Question: I'm new to android and java. this is my first app. an example of a book. I did all steps according the book. the app is going to increase the number by click on + button
this is my Java file :
'''
package com.example.myprayercounter;
import android.support.v7.app.ActionBarActivity;
import android.support.v7.app.ActionBar;
import android.support.v4.app.Fragment;
import android.os.Bundle;
import android.view.LayoutInflater;
import android.view.Menu;
import android.view.MenuItem;
import android.view.View;
import android.view.ViewGroup;
import android.widget.Button;
import android.widget.TextView;
import android.os.Build;
public class MainActivity extends ActionBarActivity {
@Override
protected void onCreate(Bundle savedInstanceState) {
super.onCreate(savedInstanceState);
setContentView(R.layout.activity_main);
//
if (savedInstanceState == null) {
getSupportFragmentManager().beginTransaction()
.add(R.id.container, new PlaceholderFragment()).commit();
}
}
@Override
public boolean onCreateOptionsMenu(Menu menu) {
// Inflate the menu; this adds items to the action bar if it is present.
getMenuInflater().inflate(R.menu.main, menu);
return true;
}
@Override
public boolean onOptionsItemSelected(MenuItem item) {
// Handle action bar item clicks here. The action bar will
// automatically handle clicks on the Home/Up button, so long
// as you specify a parent activity in AndroidManifest.xml.
int id = item.getItemId();
if (id == R.id.action_settings) {
return true;
}
return super.onOptionsItemSelected(item);
}
/**
* A placeholder fragment containing a simple view.
*/
public static class PlaceholderFragment extends Fragment {
int counter;
TextView tView;
Button btn;
public PlaceholderFragment() {}
@Override
public View onCreateView(LayoutInflater inflater, ViewGroup container,
Bundle savedInstanceState) {
View rootView = inflater.inflate(R.layout.fragment_main, container, false);
counter = 0;
tView = (TextView)getActivity().findViewById(R.id.txt_textTwo);
btn = (Button)getActivity().findViewById(R.id.btn_buttonOne);
btn.setOnClickListener(new View.OnClickListener() {
@Override
public void onClick(View v) {
counter++;
tView.setText(" " + counter);
}
});
return rootView;
}
}
}
'''
xml file :
'''
<LinearLayout xmlns:android="http://schemas.android.com/apk/res/android"
xmlns:tools="http://schemas.android.com/tools"
android:id="@+id/LinearLayout1"
android:layout_width="match_parent"
android:layout_height="match_parent"
android:background="#fbfbdd"
android:gravity="center_horizontal"
android:orientation="vertical"
android:paddingBottom="@dimen/activity_vertical_margin"
android:paddingLeft="@dimen/activity_horizontal_margin"
android:paddingRight="@dimen/activity_horizontal_margin"
android:paddingTop="@dimen/activity_vertical_margin"
tools:context="com.example.myprayercounter.MainActivity$PlaceholderFragment" >
<TextView
android:id="@+id/txt_textOne"
android:layout_width="wrap_content"
android:layout_height="wrap_content"
android:text="t`dd dhkhrhy mn"
android:textColor="#763f05"
android:textSize="20dp" />
<TextView
android:id="@+id/txt_textTwo"
android:layout_width="wrap_content"
android:layout_height="wrap_content"
android:text="0"
android:textColor="#763f05"
android:textSize="40dp" />
<Button
android:id="@+id/btn_buttonOne"
android:layout_width="wrap_content"
android:layout_height="wrap_content"
android:background="#763f05"
android:text="+"
android:textColor="#fbfbdd"
android:textSize="40dp" />
</LinearLayout>
'''
I got this error at first run of the app :

What is my mistakes? and how i can fix them?
Thanks in advance
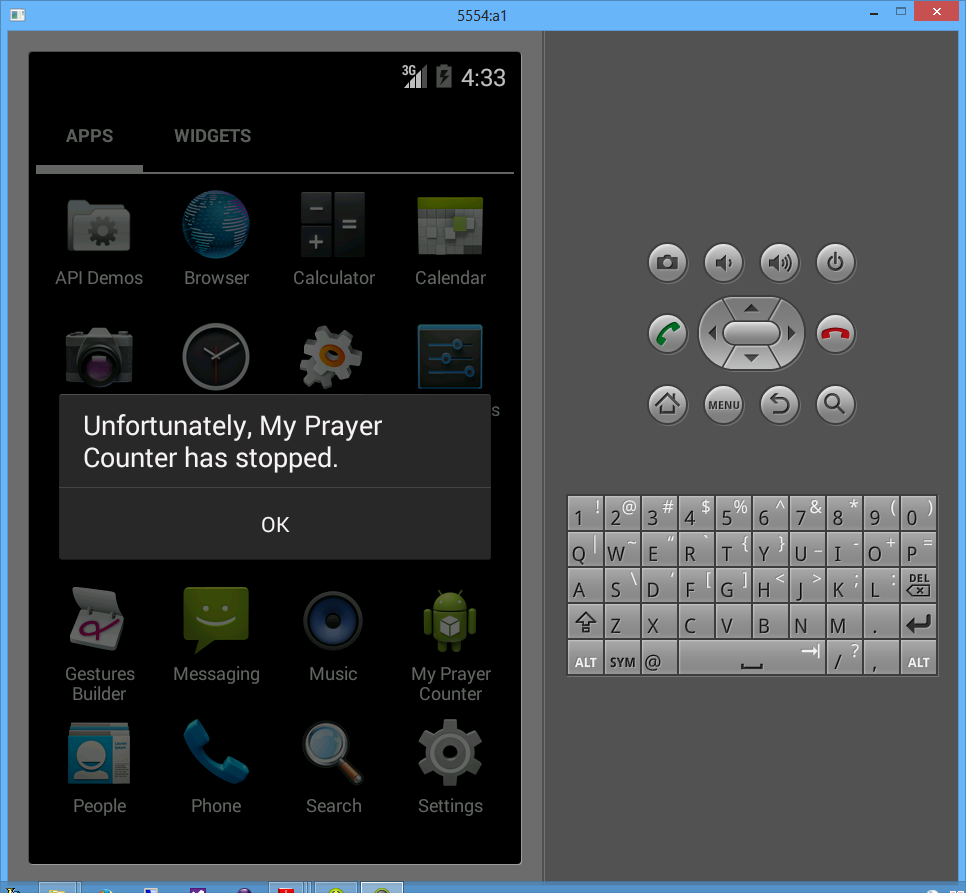
Answer: change:
'''
tView = (TextView)getActivity().findViewById(R.id.txt_textTwo);
btn = (Button)getActivity().findViewById(R.id.btn_buttonOne);
'''
to ( getActivity() --> rootView)
'''
tView = (TextView)rootView.findViewById(R.id.txt_textTwo);
btn = (Button)rootView.findViewById(R.id.btn_buttonOne);
'''
in 'PlaceholderFragment', your View is 'rootView' and you need find your view from that